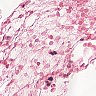
Metastatic tissue present: no